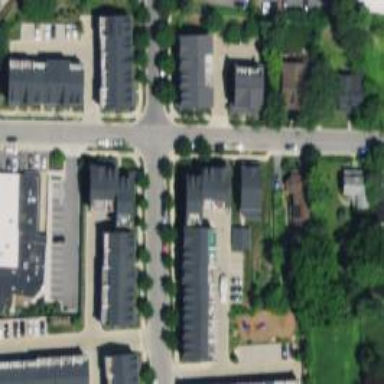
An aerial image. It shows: Alley classified as service road.